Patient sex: M
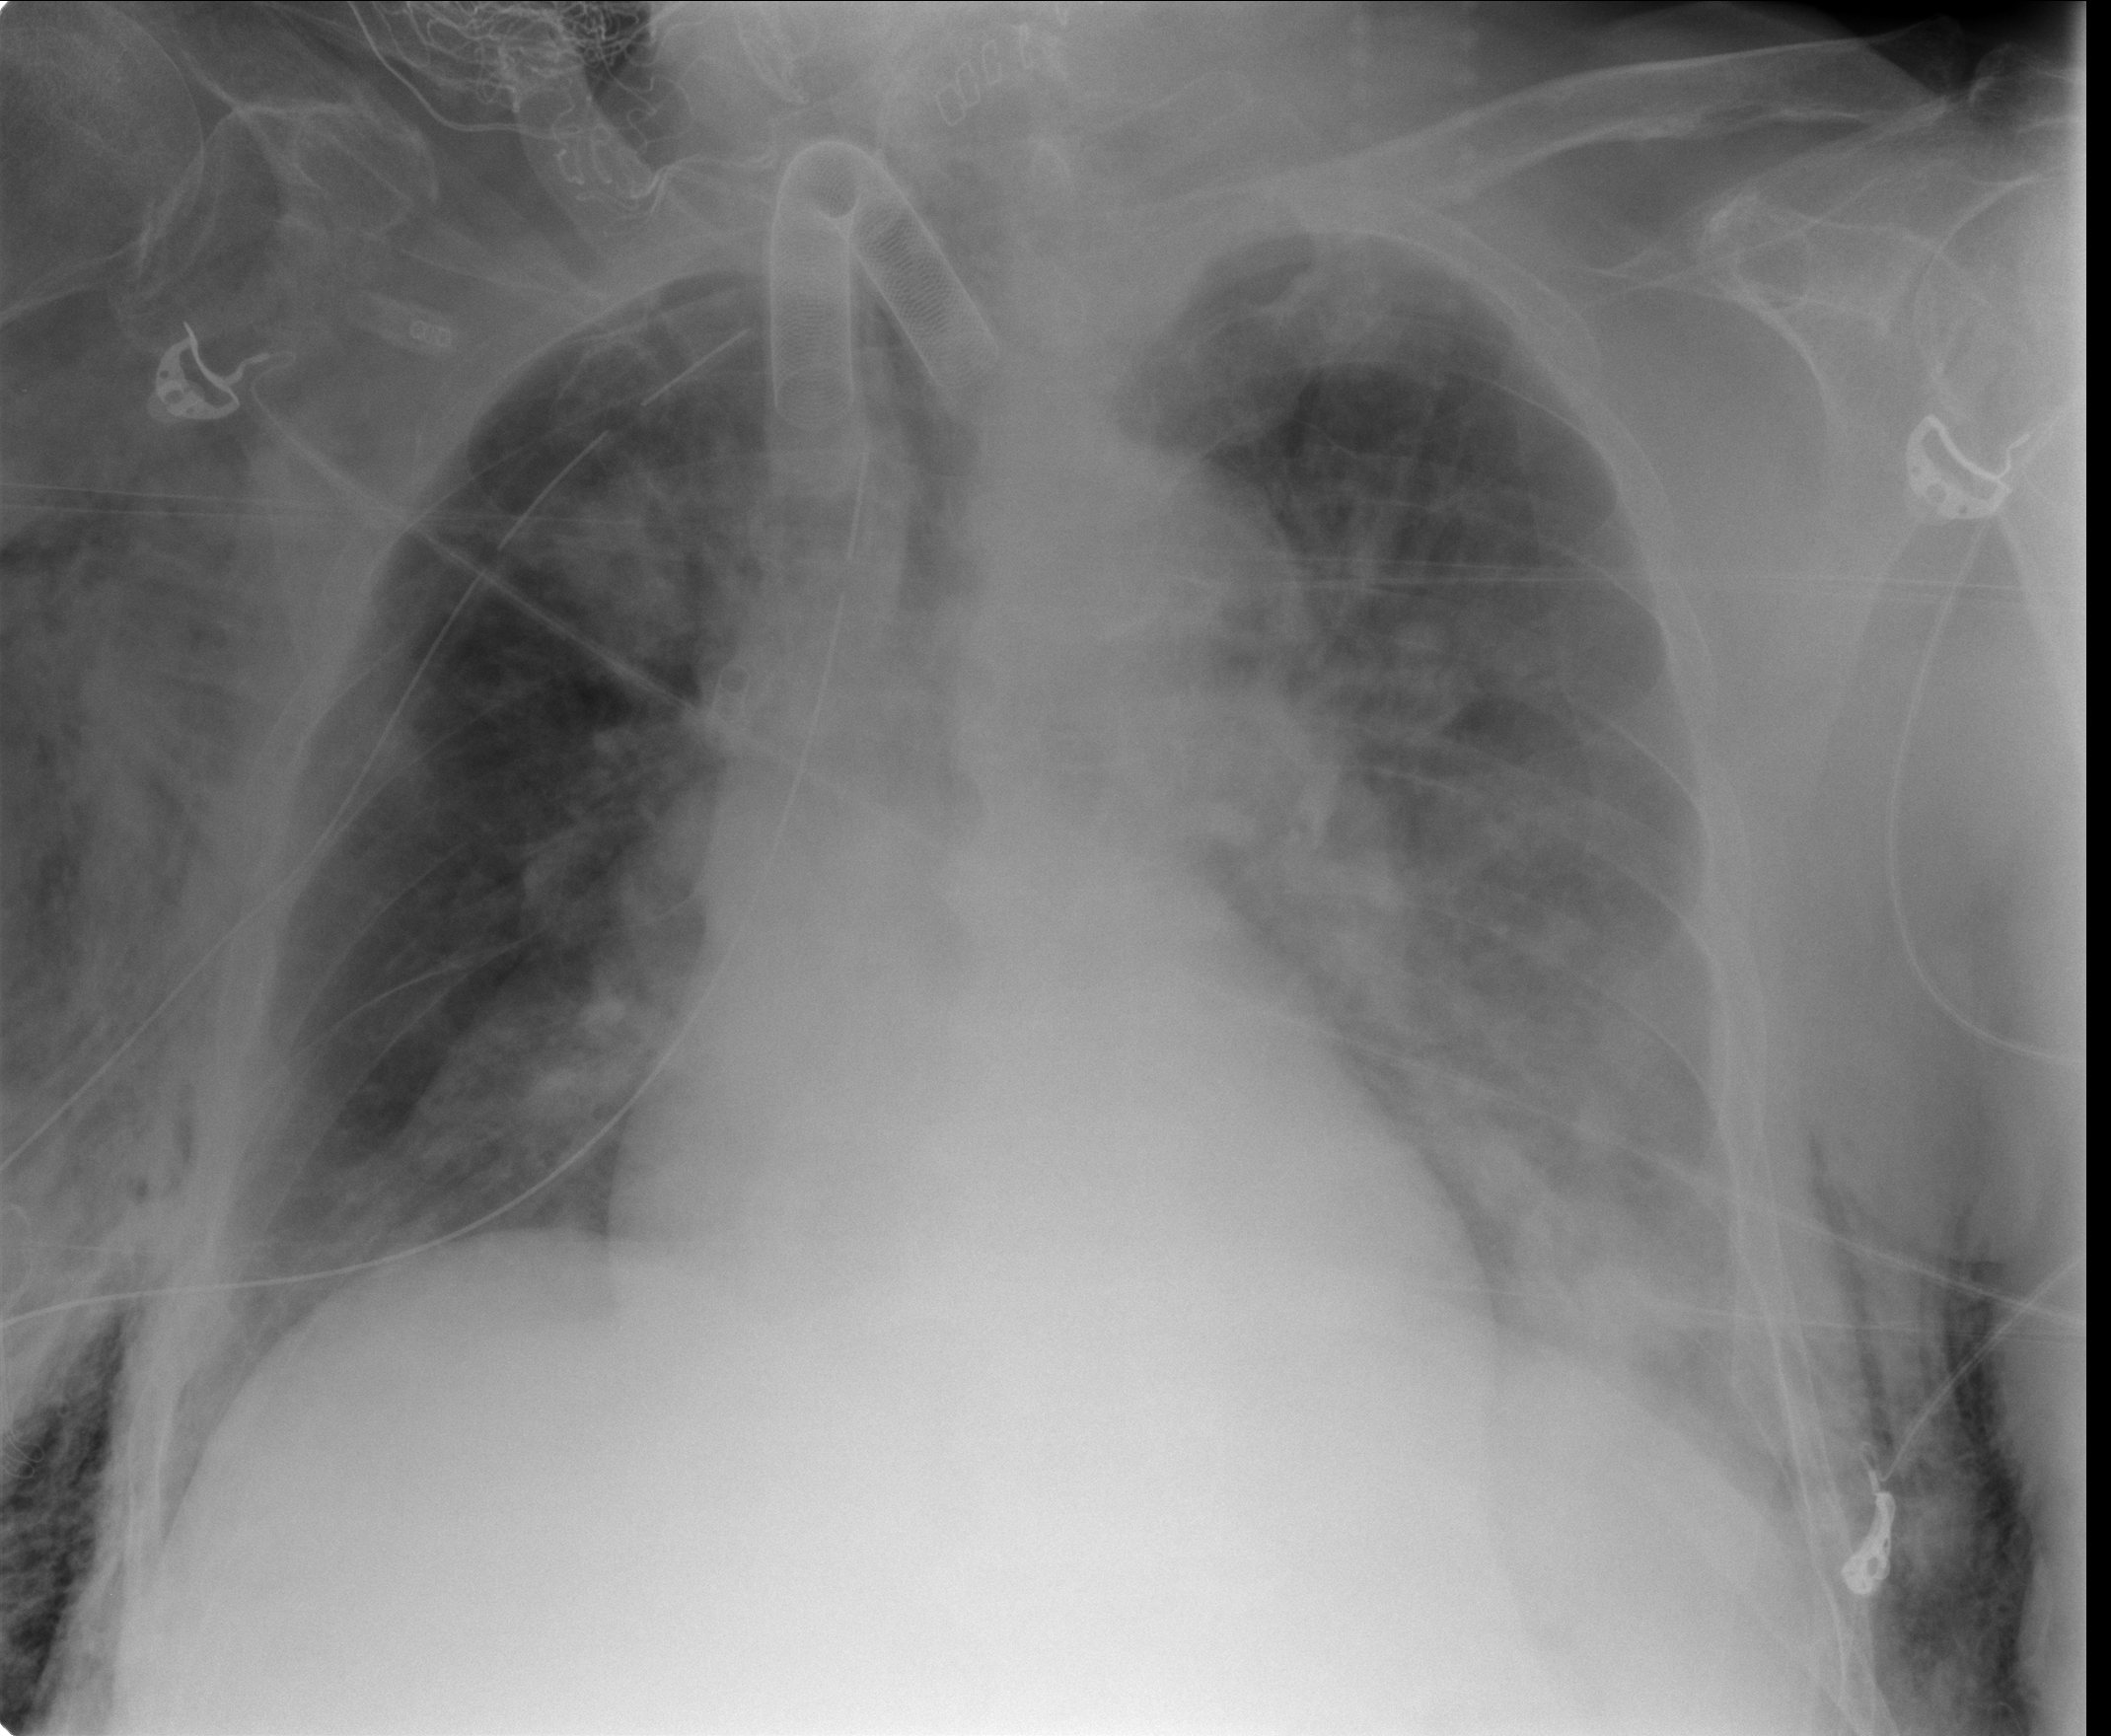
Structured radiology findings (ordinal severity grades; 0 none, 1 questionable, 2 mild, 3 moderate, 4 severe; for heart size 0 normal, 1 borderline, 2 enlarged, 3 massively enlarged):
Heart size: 0
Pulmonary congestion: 0
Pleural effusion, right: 2
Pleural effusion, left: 0
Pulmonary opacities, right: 3
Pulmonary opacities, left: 3
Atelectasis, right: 2
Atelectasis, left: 2